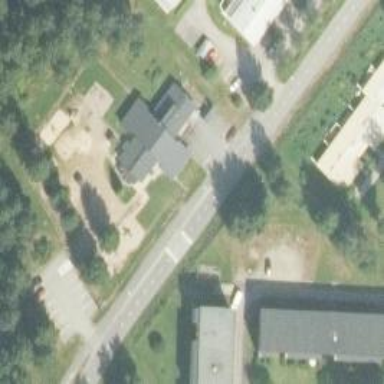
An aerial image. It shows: Kindergarten.